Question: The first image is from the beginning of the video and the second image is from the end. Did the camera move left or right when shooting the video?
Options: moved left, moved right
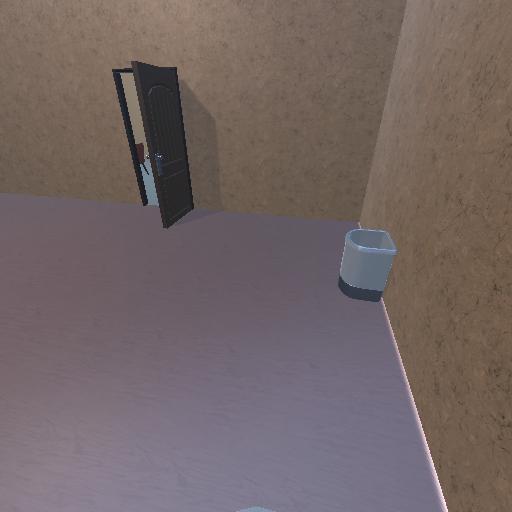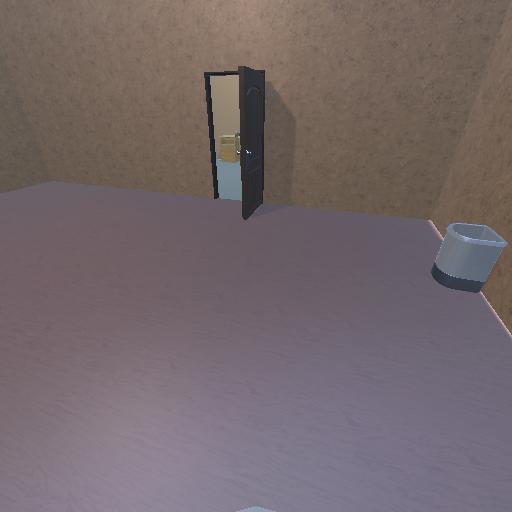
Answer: moved left